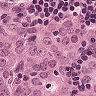
Metastatic tissue present: yes